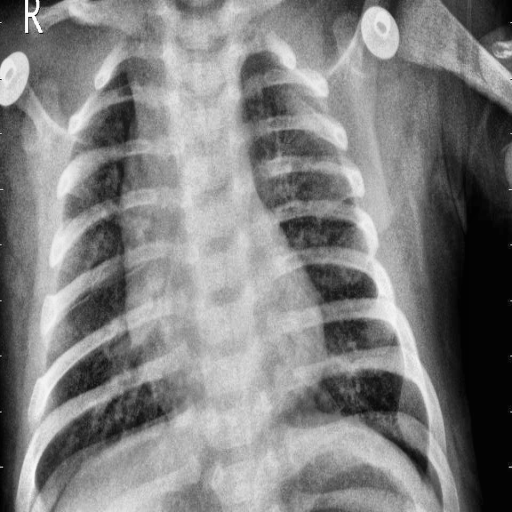
Finding: PNEUMONIA